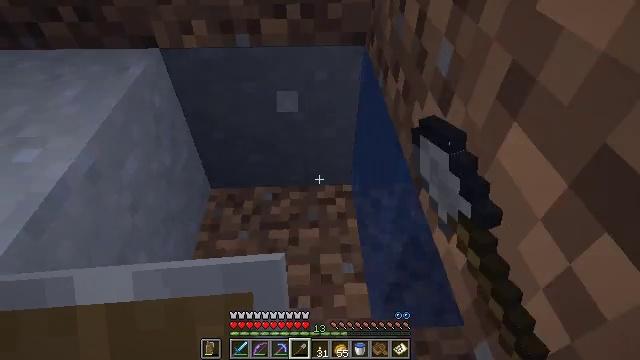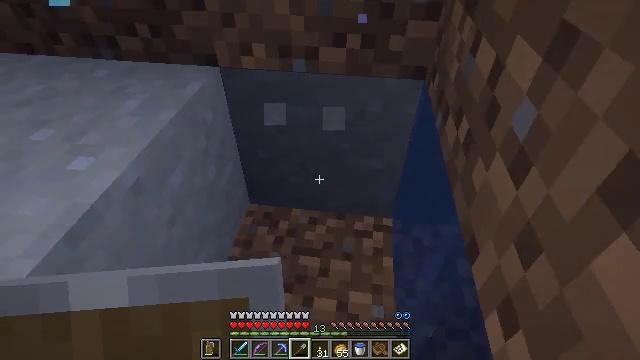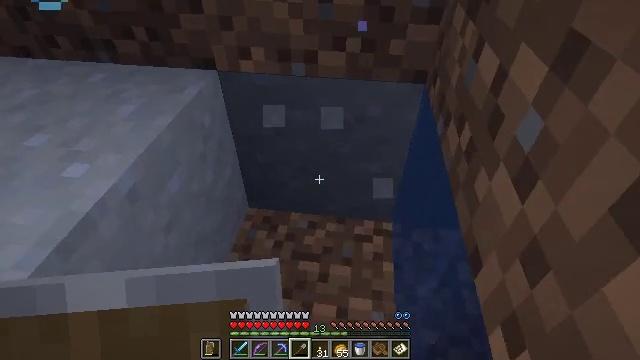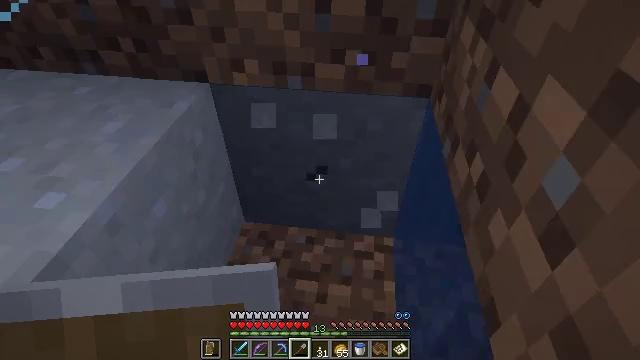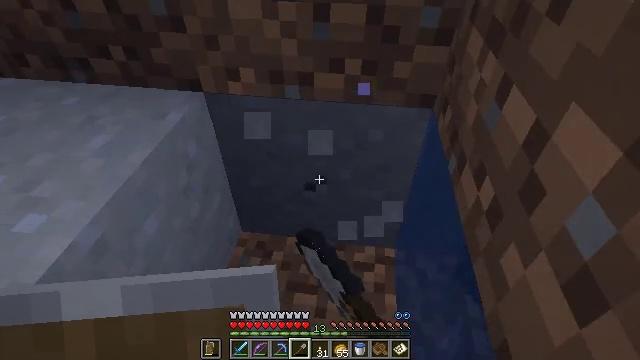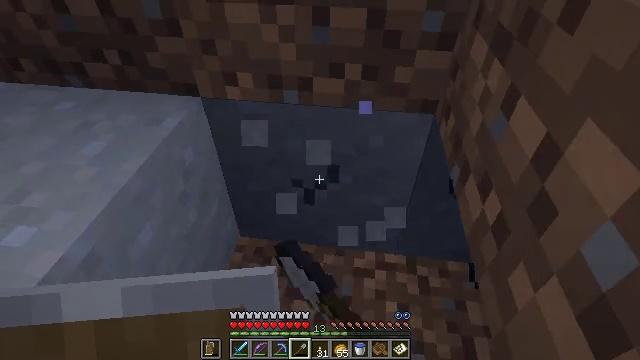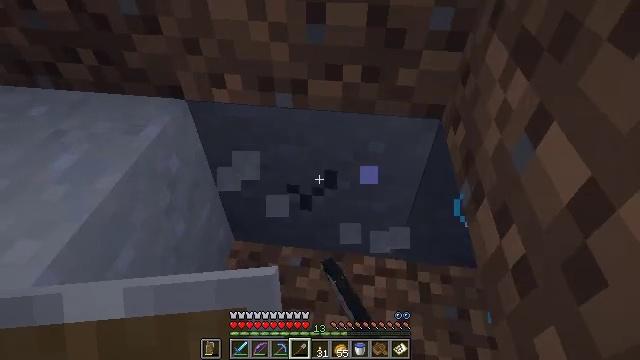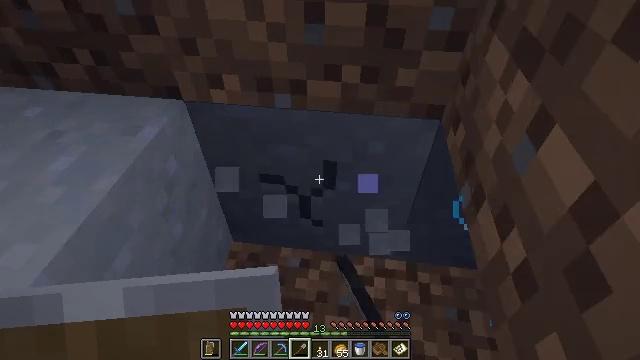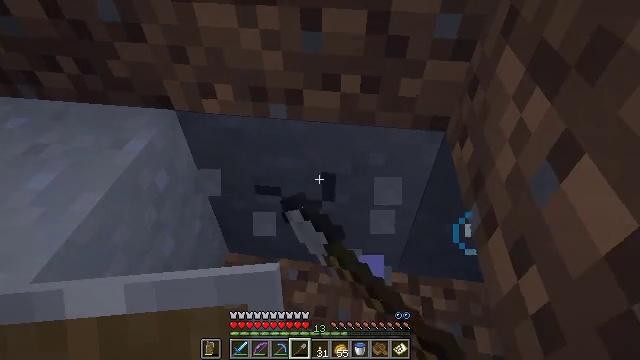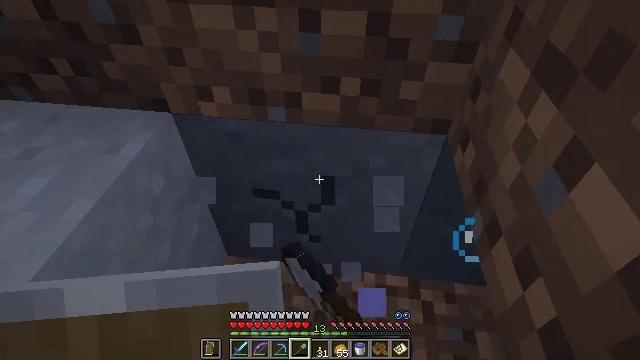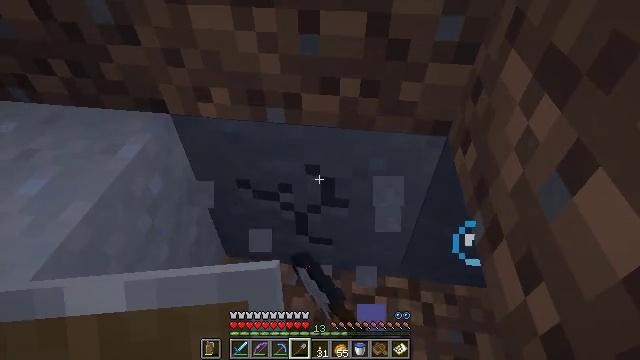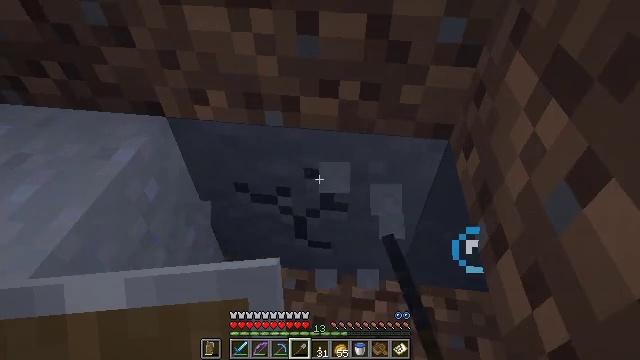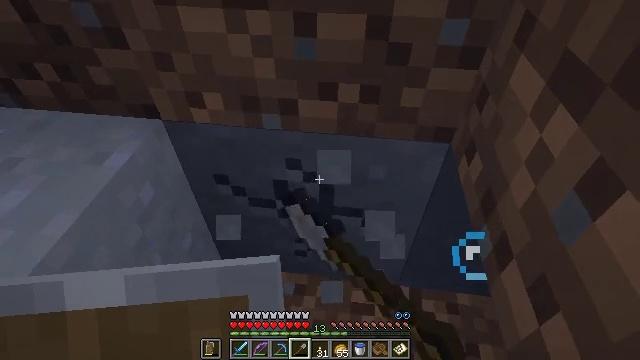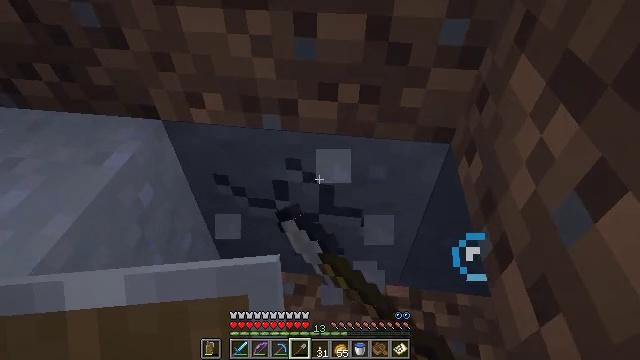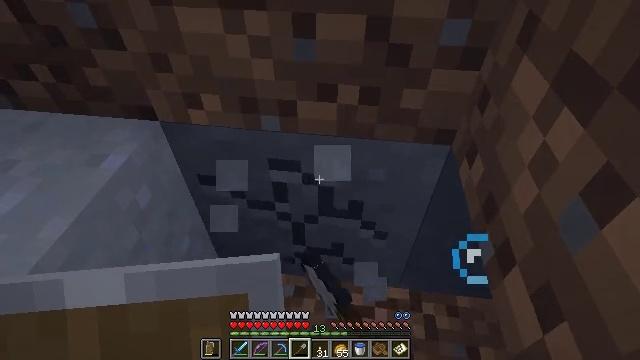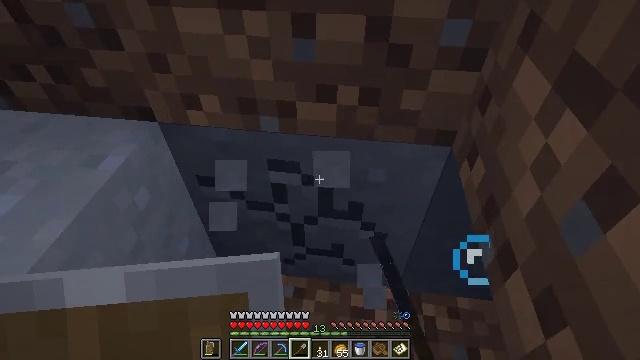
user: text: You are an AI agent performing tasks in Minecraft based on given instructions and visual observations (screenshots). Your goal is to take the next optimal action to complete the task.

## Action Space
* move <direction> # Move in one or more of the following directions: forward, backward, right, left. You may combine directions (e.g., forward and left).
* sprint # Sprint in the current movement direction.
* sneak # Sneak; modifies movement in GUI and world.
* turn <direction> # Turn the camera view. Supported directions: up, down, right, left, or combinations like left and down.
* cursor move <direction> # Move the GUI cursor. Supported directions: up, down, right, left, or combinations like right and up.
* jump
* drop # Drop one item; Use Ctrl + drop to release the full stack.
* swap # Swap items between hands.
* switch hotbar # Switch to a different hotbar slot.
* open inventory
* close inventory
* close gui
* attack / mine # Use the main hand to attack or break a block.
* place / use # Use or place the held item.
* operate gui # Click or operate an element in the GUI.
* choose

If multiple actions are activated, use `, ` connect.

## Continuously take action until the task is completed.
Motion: motion action
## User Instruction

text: Gather clay blocks.
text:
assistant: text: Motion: move forward, turn left and up, attack / mine
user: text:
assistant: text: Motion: move forward, attack / mine
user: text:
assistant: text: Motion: move forward, attack / mine
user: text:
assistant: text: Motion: move forward, attack / mine
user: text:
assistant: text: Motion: move forward, attack / mine
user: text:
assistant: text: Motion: turn down, attack / mine
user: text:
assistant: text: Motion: attack / mine
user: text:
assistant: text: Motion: attack / mine
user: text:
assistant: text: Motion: attack / mine
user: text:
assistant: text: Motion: attack / mine
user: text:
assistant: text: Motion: attack / mine
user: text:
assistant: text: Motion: attack / mine
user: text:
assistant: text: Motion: attack / mine
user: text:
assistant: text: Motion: attack / mine
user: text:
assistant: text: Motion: attack / mine
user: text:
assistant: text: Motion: attack / mine
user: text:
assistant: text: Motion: attack / mine
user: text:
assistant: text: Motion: attack / mine
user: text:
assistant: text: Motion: attack / mine
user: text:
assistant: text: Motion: attack / mine
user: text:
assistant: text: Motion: attack / mine
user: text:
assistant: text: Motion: attack / mine
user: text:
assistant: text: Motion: attack / mine
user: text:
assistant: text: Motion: attack / mine
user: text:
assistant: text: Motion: attack / mine
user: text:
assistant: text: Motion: attack / mine
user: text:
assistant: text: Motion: attack / mine
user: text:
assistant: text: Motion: attack / mine